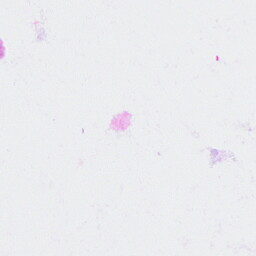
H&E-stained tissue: Breast